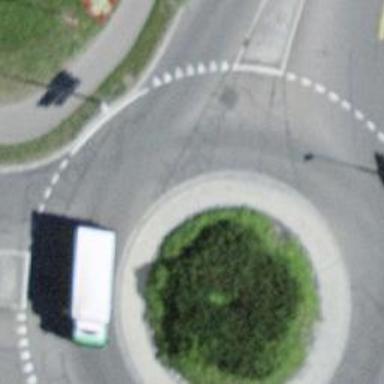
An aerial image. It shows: Secondary road with asphalt surface leading to roundabout.